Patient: sex F, age 63
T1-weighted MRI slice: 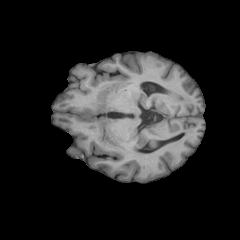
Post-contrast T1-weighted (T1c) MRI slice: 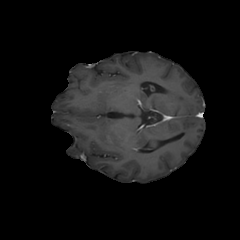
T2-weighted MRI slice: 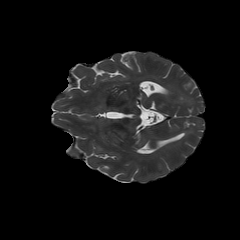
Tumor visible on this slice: no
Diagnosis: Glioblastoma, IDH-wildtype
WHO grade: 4